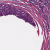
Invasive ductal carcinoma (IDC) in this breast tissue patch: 0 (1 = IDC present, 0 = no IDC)